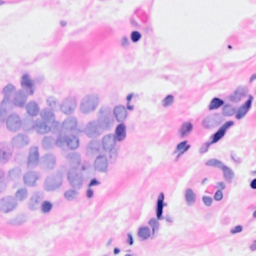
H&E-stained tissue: Breast